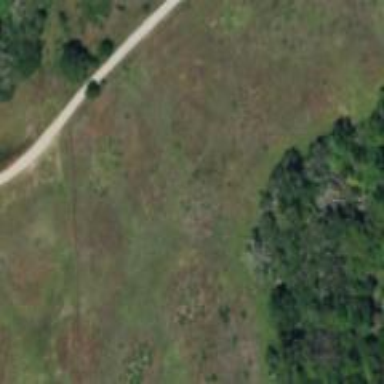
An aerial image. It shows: Path.